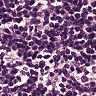
Metastatic tissue present: no